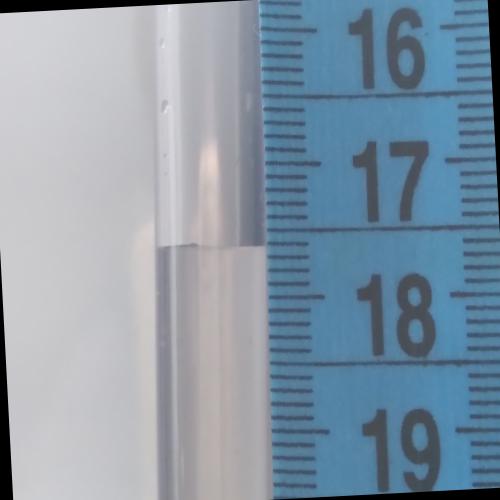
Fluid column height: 17.6 cm